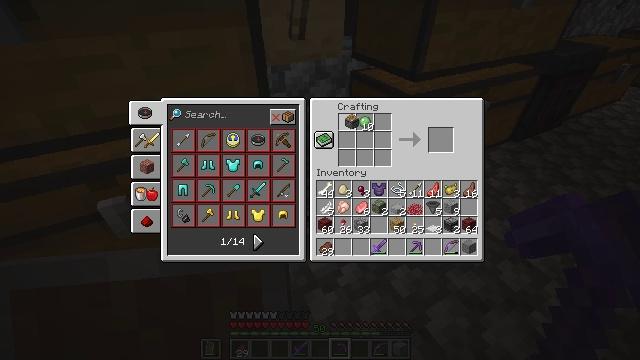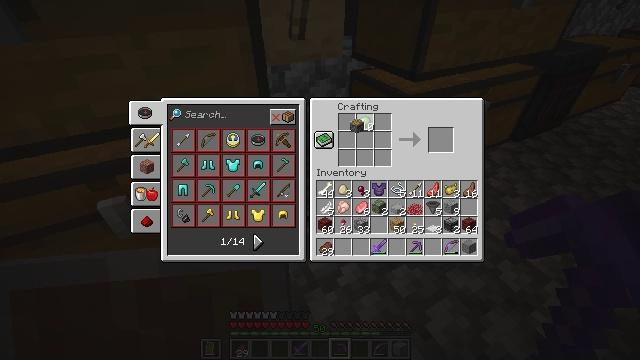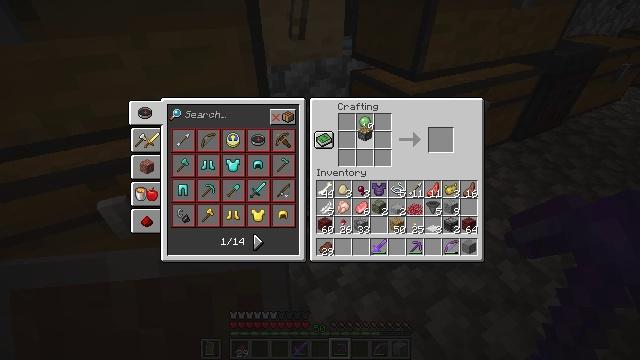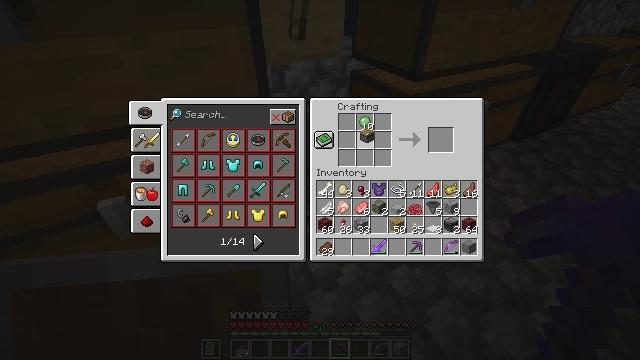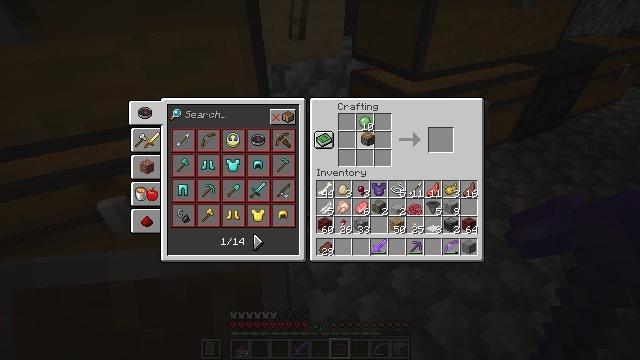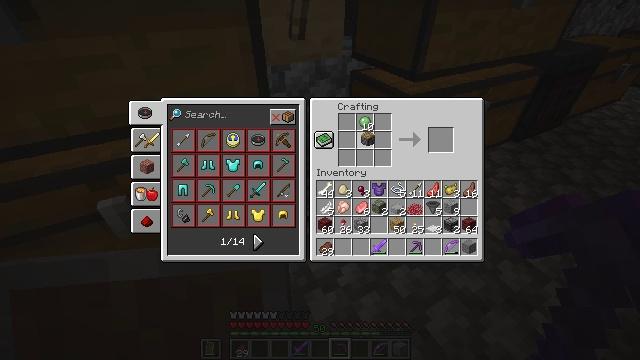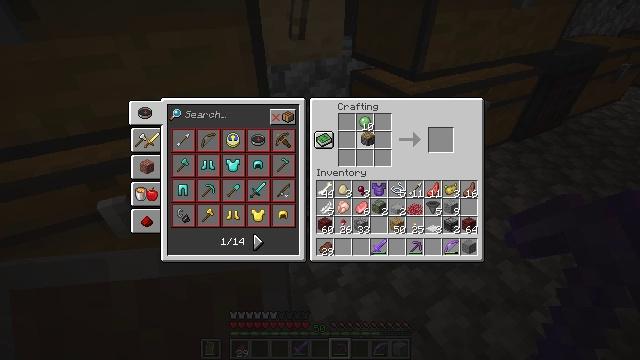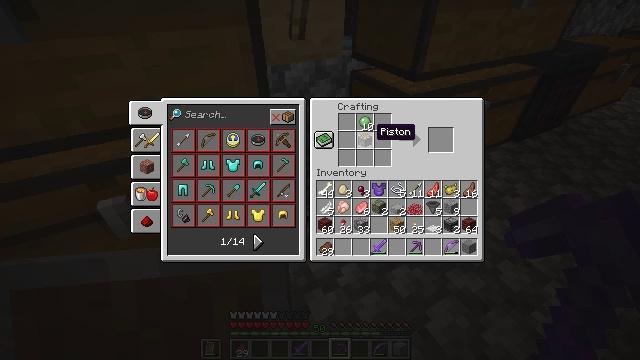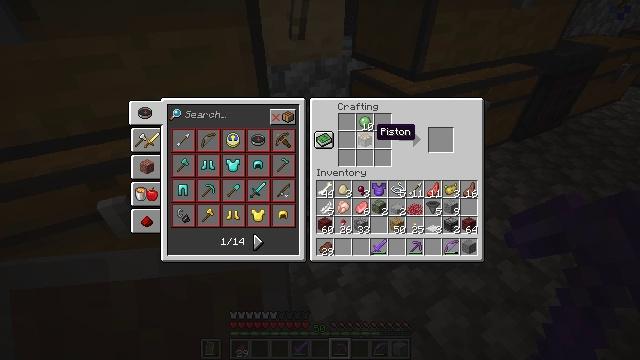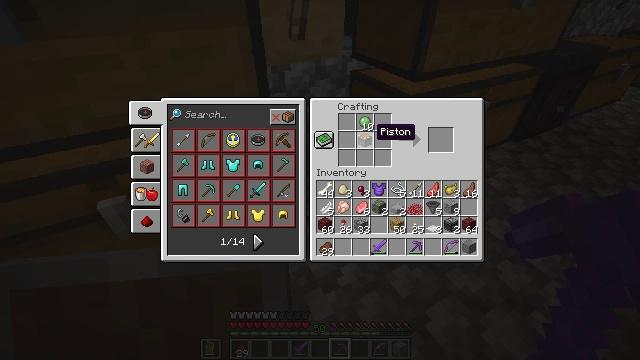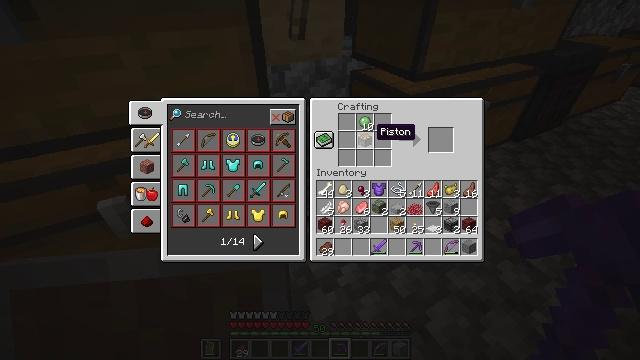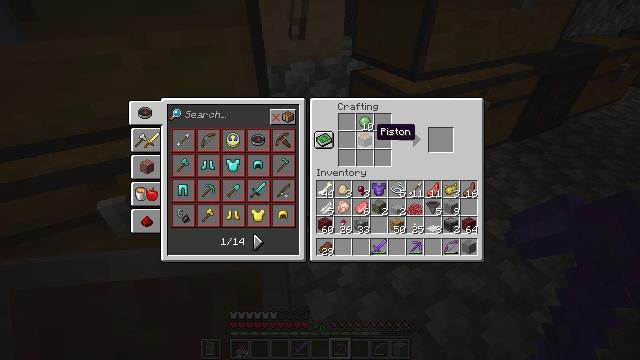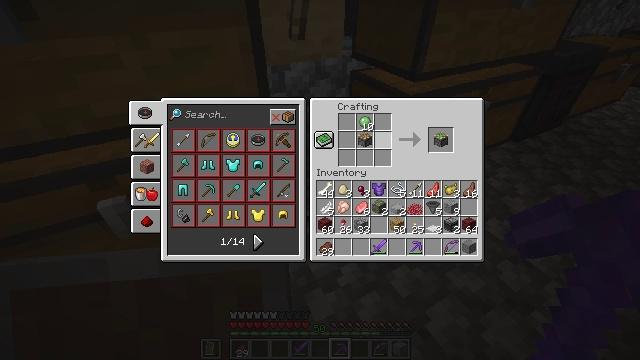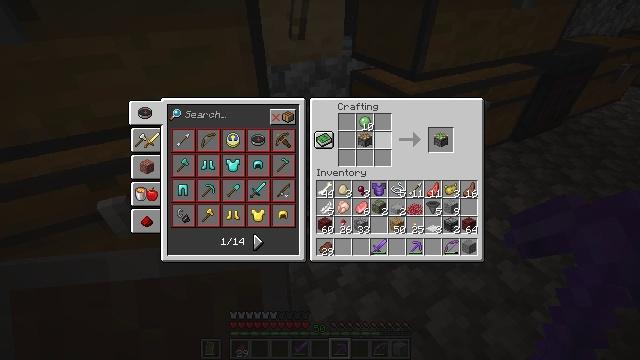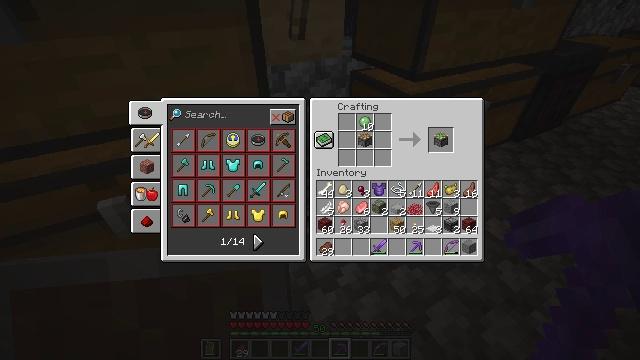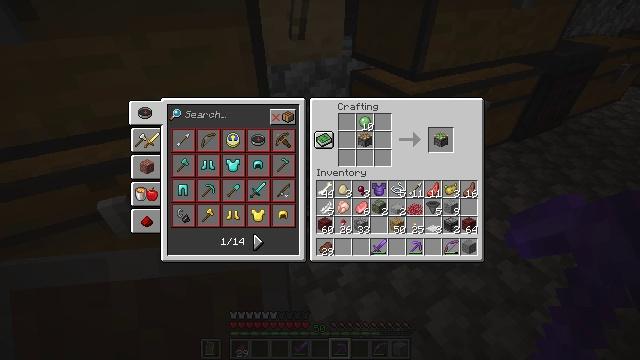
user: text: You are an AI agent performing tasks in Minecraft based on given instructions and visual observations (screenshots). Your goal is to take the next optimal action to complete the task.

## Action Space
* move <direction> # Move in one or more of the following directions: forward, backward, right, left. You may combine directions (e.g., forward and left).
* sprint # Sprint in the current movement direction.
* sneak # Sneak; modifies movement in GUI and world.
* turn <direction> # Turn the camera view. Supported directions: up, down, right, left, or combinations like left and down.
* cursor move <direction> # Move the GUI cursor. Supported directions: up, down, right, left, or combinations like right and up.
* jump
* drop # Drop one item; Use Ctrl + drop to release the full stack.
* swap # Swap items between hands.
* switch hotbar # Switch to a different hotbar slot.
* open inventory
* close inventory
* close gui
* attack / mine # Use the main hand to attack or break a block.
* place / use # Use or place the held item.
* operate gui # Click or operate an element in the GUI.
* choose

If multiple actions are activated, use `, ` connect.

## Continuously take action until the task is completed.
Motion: motion action
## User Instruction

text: Craft the sticky piston using slimeball and piston.
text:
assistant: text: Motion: no_op
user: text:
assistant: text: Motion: turn right and down
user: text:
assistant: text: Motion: no_op
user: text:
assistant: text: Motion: no_op
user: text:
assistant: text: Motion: attack / mine
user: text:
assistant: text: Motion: attack / mine
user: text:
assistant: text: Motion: no_op
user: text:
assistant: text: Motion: no_op
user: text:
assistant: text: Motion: no_op
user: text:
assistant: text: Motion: no_op
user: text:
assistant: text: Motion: no_op
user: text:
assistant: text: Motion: turn right
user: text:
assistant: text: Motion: turn right
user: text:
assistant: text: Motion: turn right
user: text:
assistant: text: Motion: turn right
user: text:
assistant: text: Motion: turn right
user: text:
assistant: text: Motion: no_op
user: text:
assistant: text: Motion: no_op
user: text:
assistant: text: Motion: no_op
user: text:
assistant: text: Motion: no_op
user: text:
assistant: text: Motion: no_op
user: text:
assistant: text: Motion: no_op
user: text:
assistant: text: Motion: use / place
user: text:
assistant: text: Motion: use / place
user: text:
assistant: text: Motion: no_op
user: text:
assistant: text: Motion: no_op
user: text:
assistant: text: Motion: no_op
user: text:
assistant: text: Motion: no_op